RGB frame:
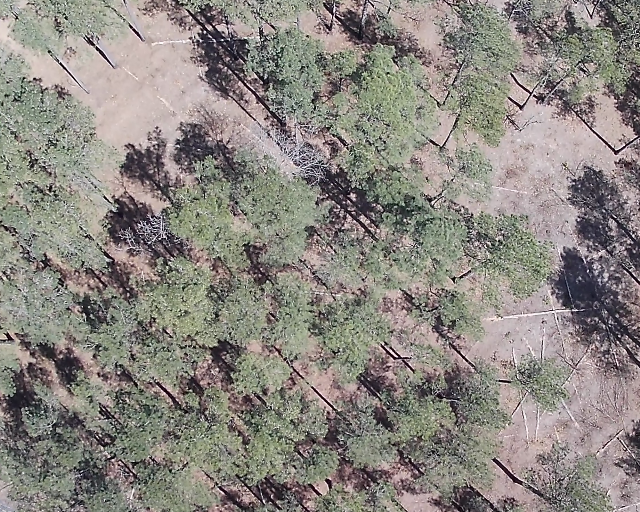
Thermal frame:
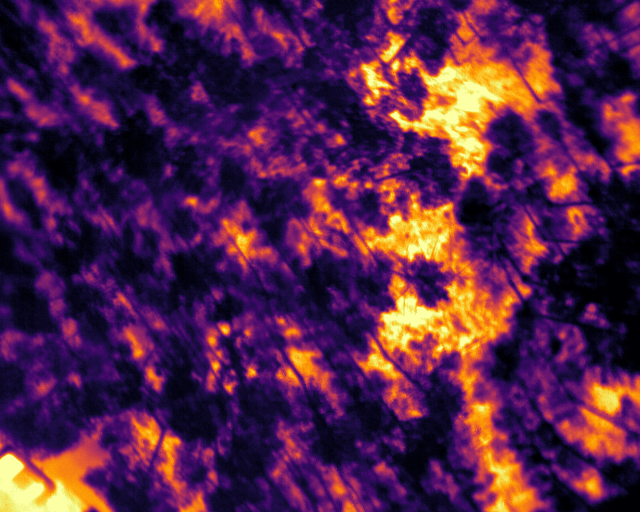
Captured: 2026-02-27 02:36:45
Pixels at or above 80 °C: 0 (fraction of frame: 0)